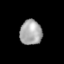
Tissue: lung
Cell type: Epithelial cells
Senescence score: 0.2188
Nuclear area (px): 538
Mean DAPI intensity: 167.519